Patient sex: M
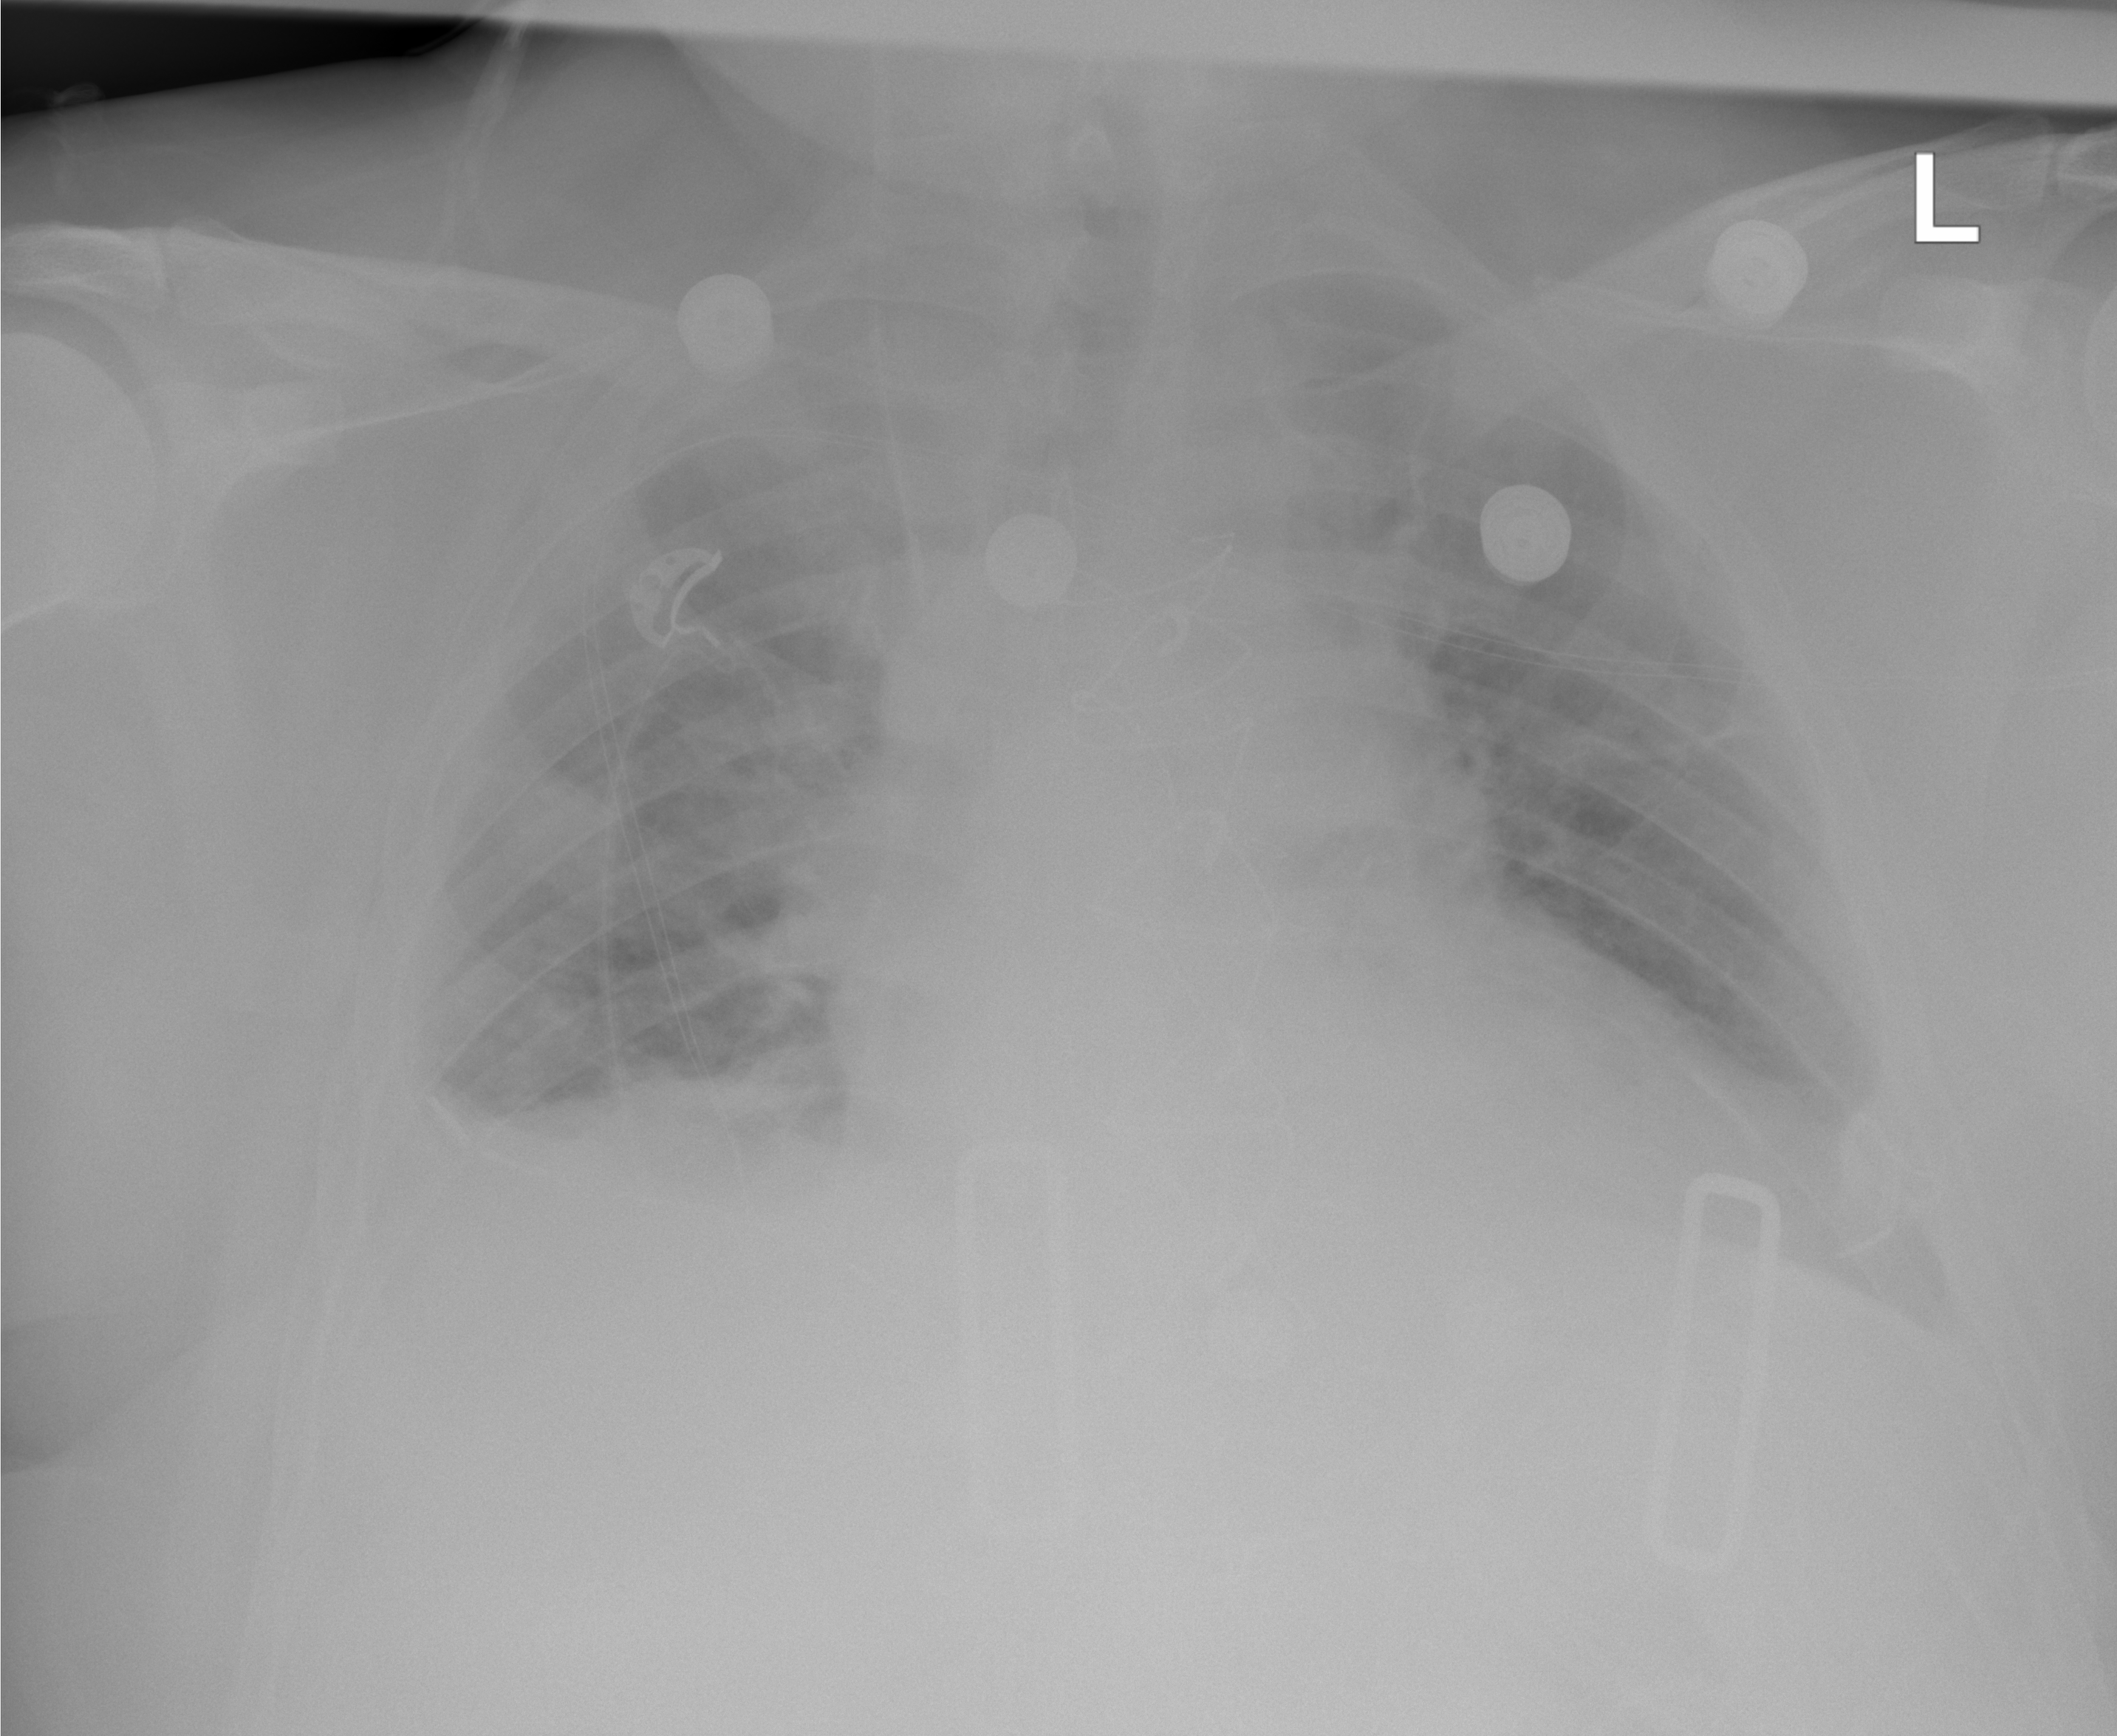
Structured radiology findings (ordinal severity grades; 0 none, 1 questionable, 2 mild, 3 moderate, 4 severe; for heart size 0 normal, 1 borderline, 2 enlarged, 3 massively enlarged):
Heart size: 2
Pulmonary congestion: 2
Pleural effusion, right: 2
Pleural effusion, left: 1
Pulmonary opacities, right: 0
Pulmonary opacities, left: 0
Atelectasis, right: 2
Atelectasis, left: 0